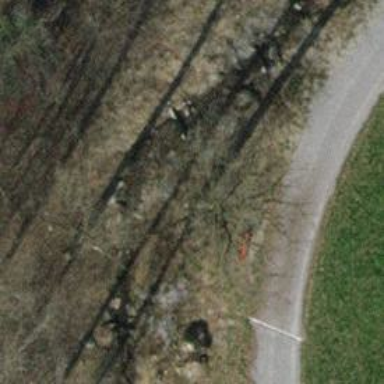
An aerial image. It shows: Red bench.